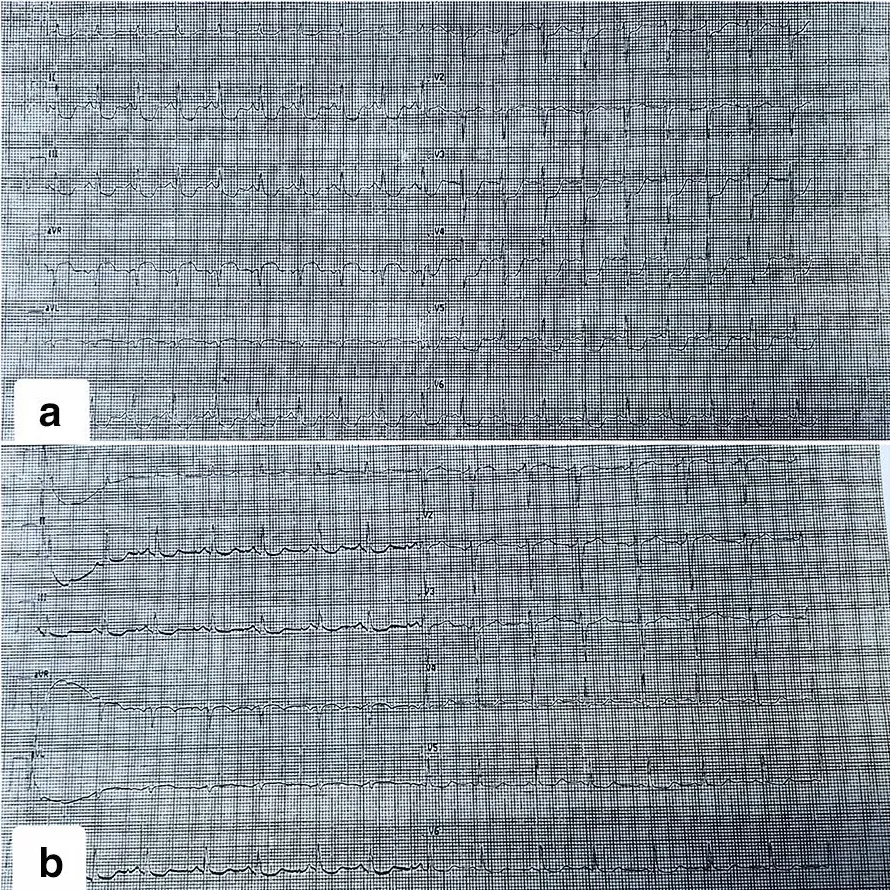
Electrocardiography. A ECG 90 min after the onset of symptoms with ST depression in antero-lateral and inferior leads and specular elevation in aVR. B; ECG 3 hours after the onset of symptoms: normal exam.
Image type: electrography (ekg)